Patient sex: M
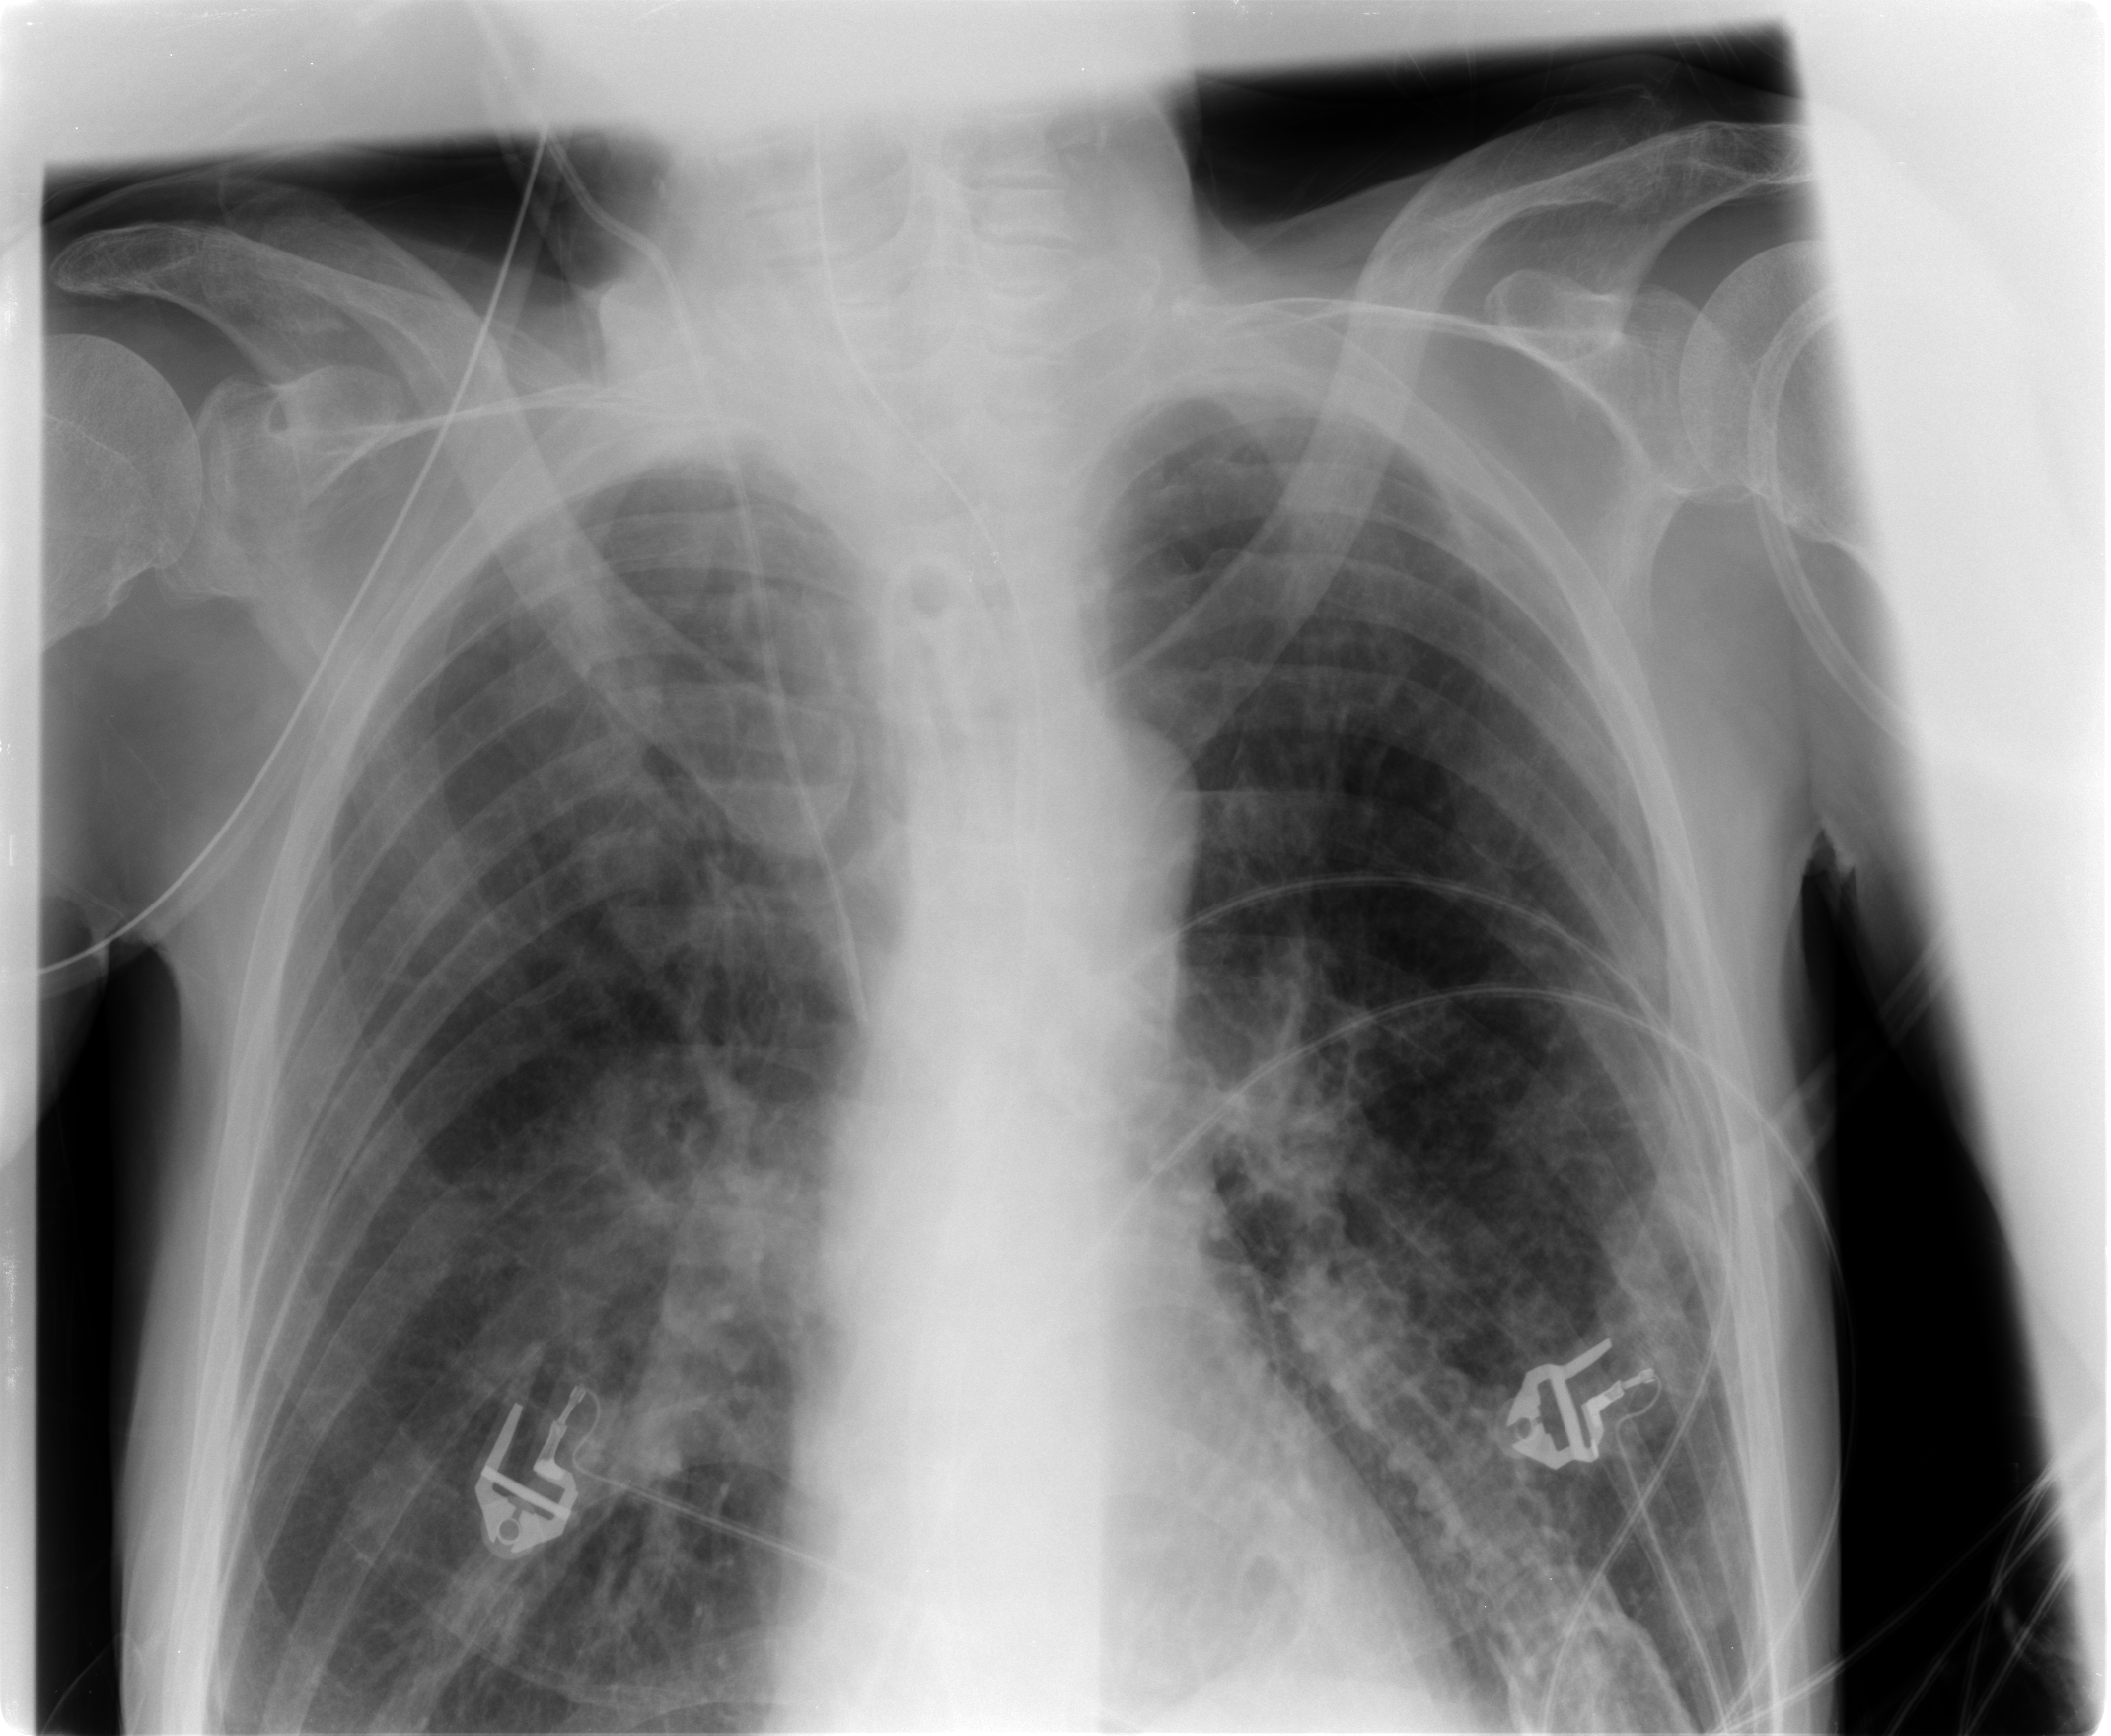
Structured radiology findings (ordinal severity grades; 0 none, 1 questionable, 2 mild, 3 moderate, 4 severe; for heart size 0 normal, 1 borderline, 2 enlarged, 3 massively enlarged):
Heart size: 0
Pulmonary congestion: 2
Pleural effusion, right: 0
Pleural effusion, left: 0
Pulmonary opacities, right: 0
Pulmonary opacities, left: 1
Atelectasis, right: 2
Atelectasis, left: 2